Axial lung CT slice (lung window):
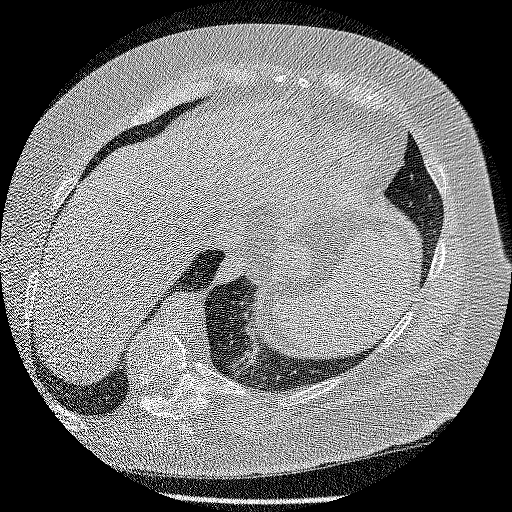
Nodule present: no